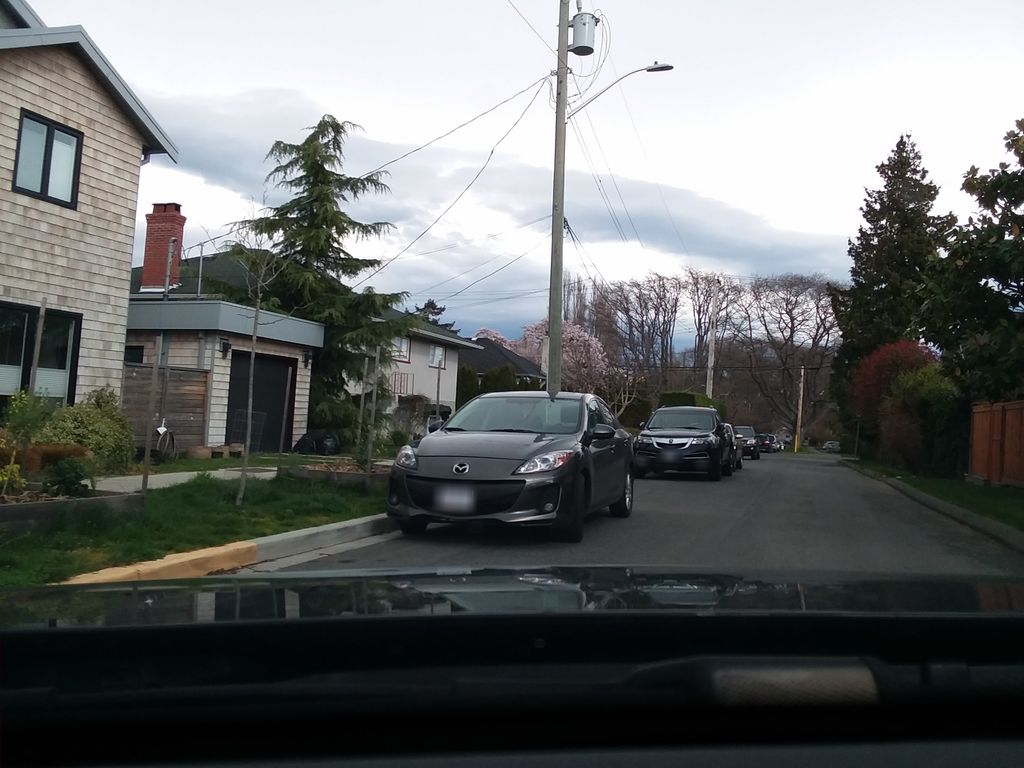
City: victoria